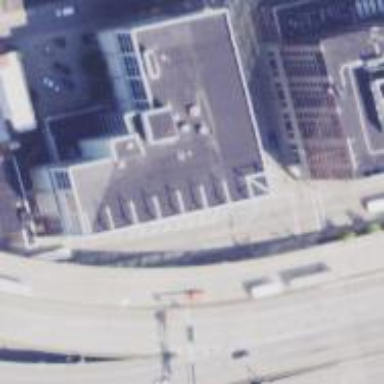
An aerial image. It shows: Office building with flat roof.